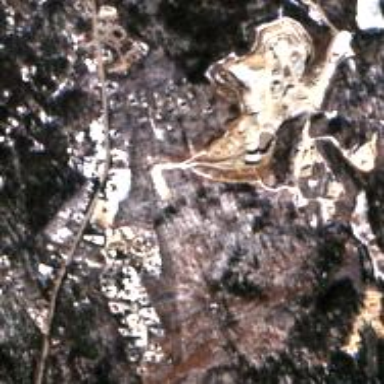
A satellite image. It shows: Quarry that functions as hot mix asphalt facility and aggregates facility. It is man-made mine.